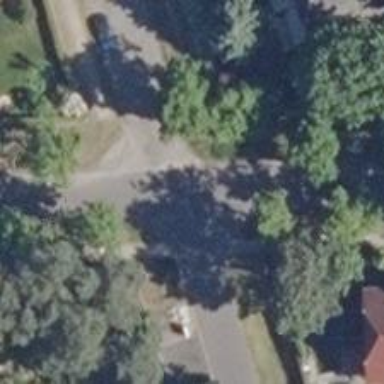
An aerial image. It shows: Smooth asphalt road in residential area.